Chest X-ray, PA view. Patient: 16 years old, sex F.
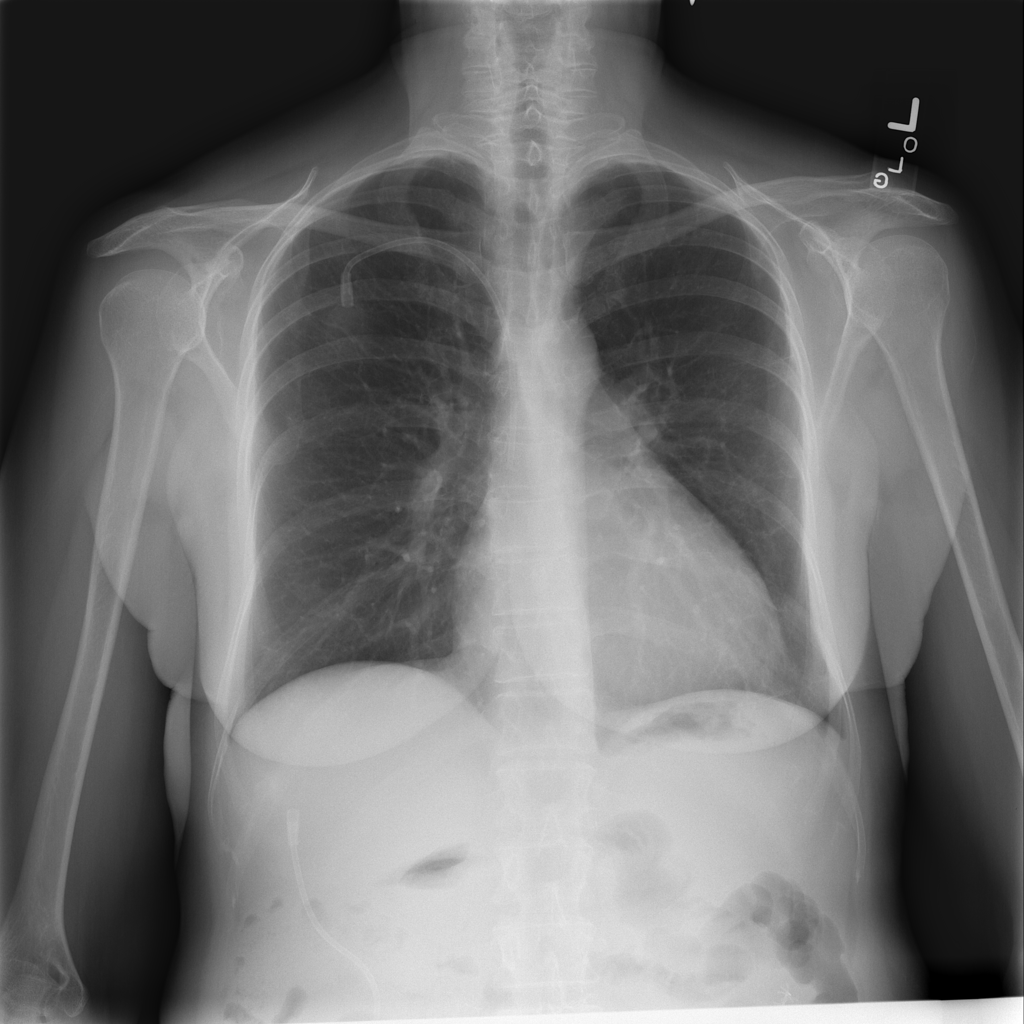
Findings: No Finding